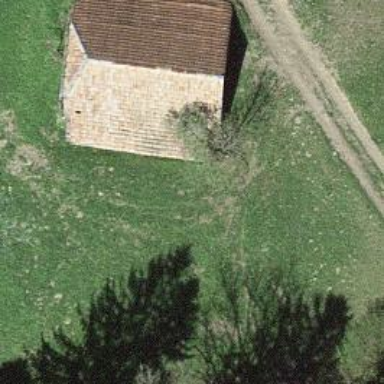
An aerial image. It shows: Rural barn.